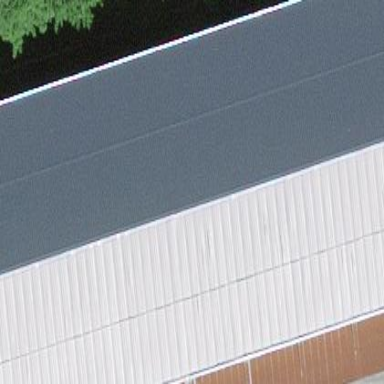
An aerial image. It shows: Warehouse.